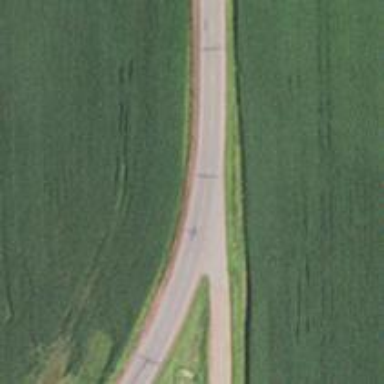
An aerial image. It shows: Unclassified road.